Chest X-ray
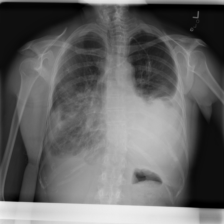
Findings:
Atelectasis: negative
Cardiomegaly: negative
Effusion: positive
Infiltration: negative
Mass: negative
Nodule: negative
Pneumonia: negative
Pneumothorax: negative
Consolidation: negative
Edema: negative
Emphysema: negative
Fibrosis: negative
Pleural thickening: negative
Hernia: negative